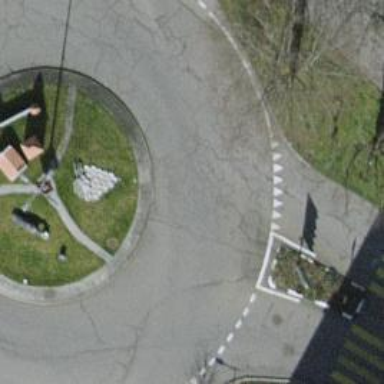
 featuring roundabout with no sidewalks."